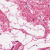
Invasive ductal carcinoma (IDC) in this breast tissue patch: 0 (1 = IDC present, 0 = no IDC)